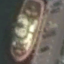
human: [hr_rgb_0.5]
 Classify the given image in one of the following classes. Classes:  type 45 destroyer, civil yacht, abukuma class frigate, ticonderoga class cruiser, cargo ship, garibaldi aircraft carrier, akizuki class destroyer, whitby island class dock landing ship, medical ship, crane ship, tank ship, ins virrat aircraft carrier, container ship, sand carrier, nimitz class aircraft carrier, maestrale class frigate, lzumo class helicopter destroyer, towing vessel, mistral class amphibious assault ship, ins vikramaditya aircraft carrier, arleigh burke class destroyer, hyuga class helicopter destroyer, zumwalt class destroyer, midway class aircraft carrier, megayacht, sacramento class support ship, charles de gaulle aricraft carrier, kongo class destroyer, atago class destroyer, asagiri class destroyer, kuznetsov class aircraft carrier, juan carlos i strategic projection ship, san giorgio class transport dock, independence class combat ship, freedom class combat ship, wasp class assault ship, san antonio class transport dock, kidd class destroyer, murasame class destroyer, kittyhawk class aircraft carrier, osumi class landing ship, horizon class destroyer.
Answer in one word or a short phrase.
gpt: Towing vessel